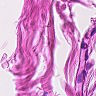
Metastatic tissue present: no